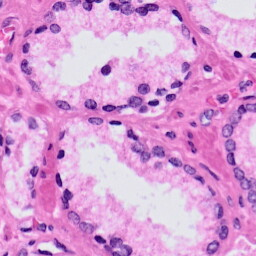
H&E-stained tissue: Prostate